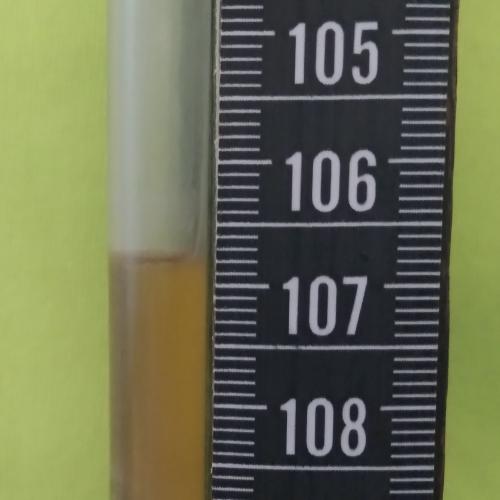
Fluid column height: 106.8 cm